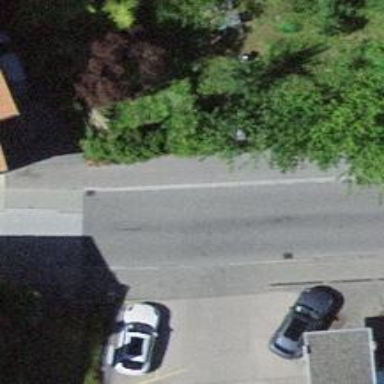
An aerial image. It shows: Living street with asphalt surface. There are sidewalks on both sides of the road.